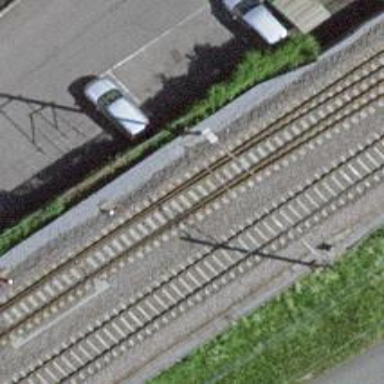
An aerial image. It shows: Railway switch.